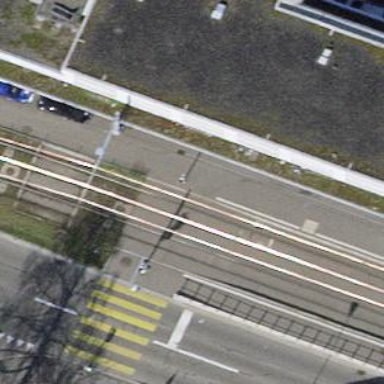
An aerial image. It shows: Railway crossing.